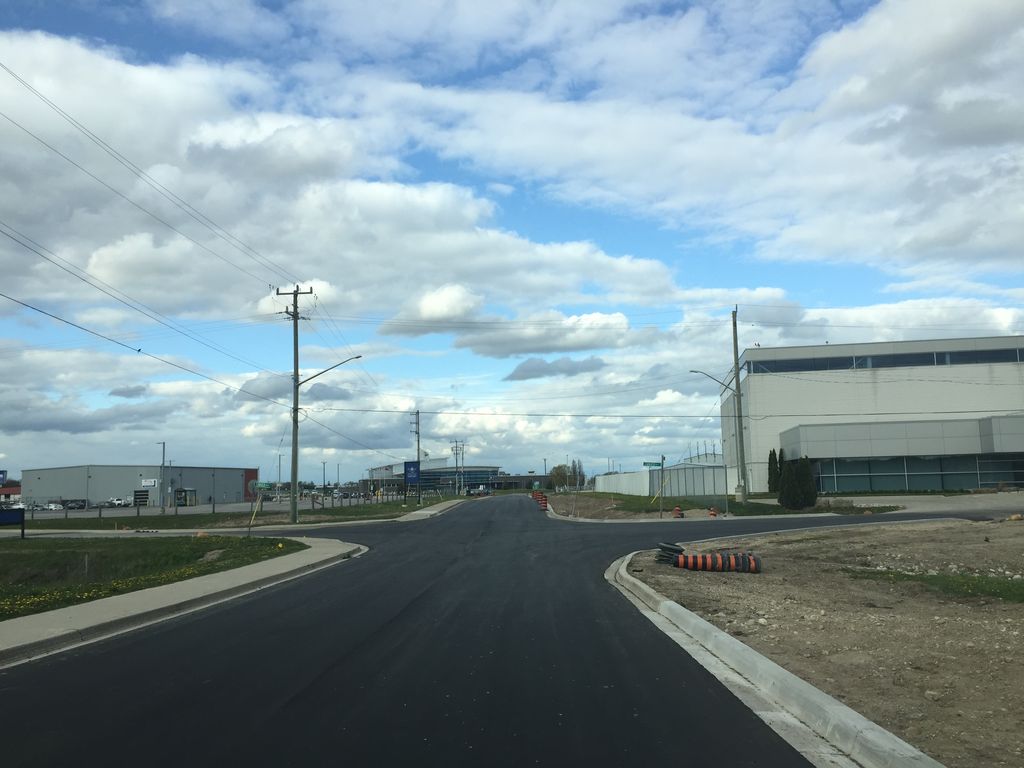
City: kitchener-waterloo